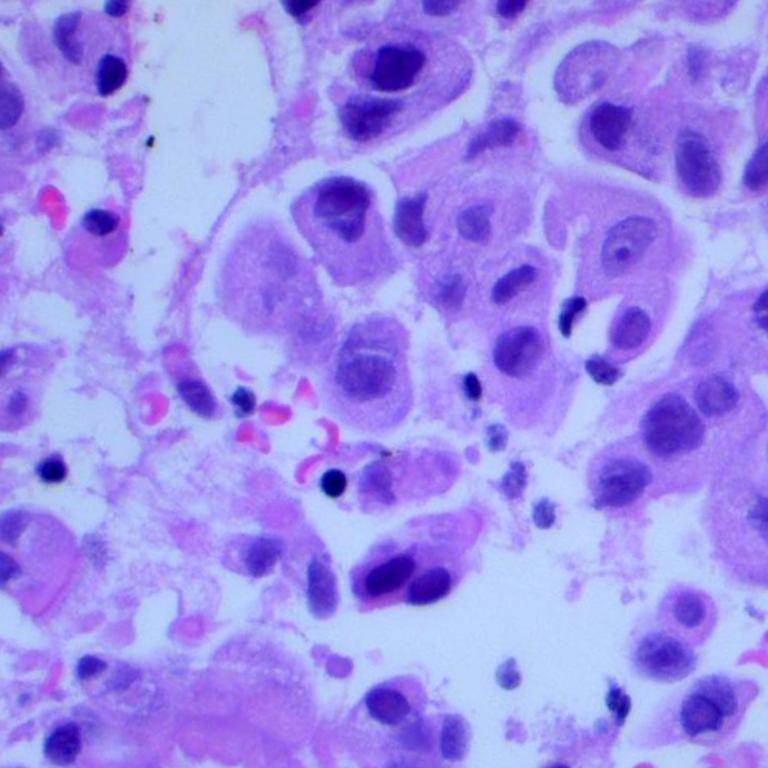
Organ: lung
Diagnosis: adenocarcinomas